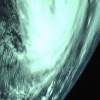
Label: cloud